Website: walmart
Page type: payment
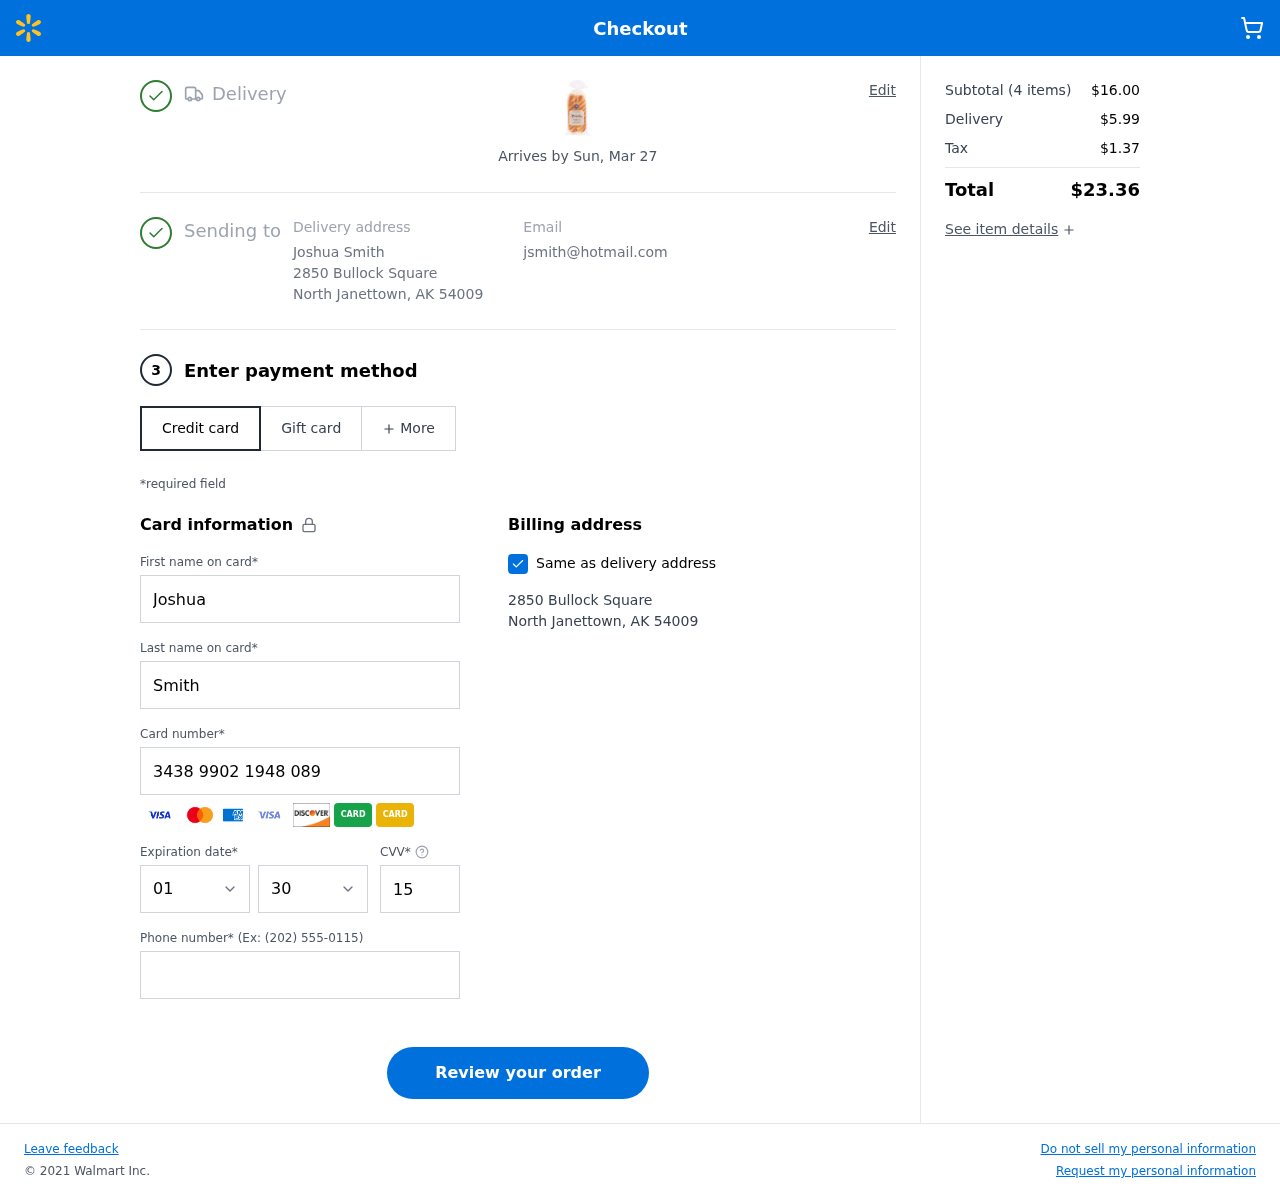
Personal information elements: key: PII_CARD_CVV
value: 1521
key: PII_CARD_EXPIRY_MONTH
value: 01
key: PII_CARD_EXPIRY_YEAR
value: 30
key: PII_CARD_NUMBER
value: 3438 9902 1948 089
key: PII_CITY
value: North Janettown
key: PII_EMAIL
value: jsmith@hotmail.com
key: PII_FIRSTNAME
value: Joshua
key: PII_FULLNAME
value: Joshua Smith
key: PII_LASTNAME
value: Smith
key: PII_PHONE
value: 5972588340
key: PII_POSTCODE
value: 54009
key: PII_STATE_ABBR
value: AK
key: PII_STREET
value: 2850 Bullock Square
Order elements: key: ORDER_DELIVERY_DATE
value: Arrives by Sun, Mar 27
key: ORDER_NUM_ITEMS
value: (4 items)
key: ORDER_SUBTOTAL
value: $16.00
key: ORDER_SHIPPING_COST
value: $5.99
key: ORDER_TAX
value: $1.37
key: ORDER_TOTAL
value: $23.36